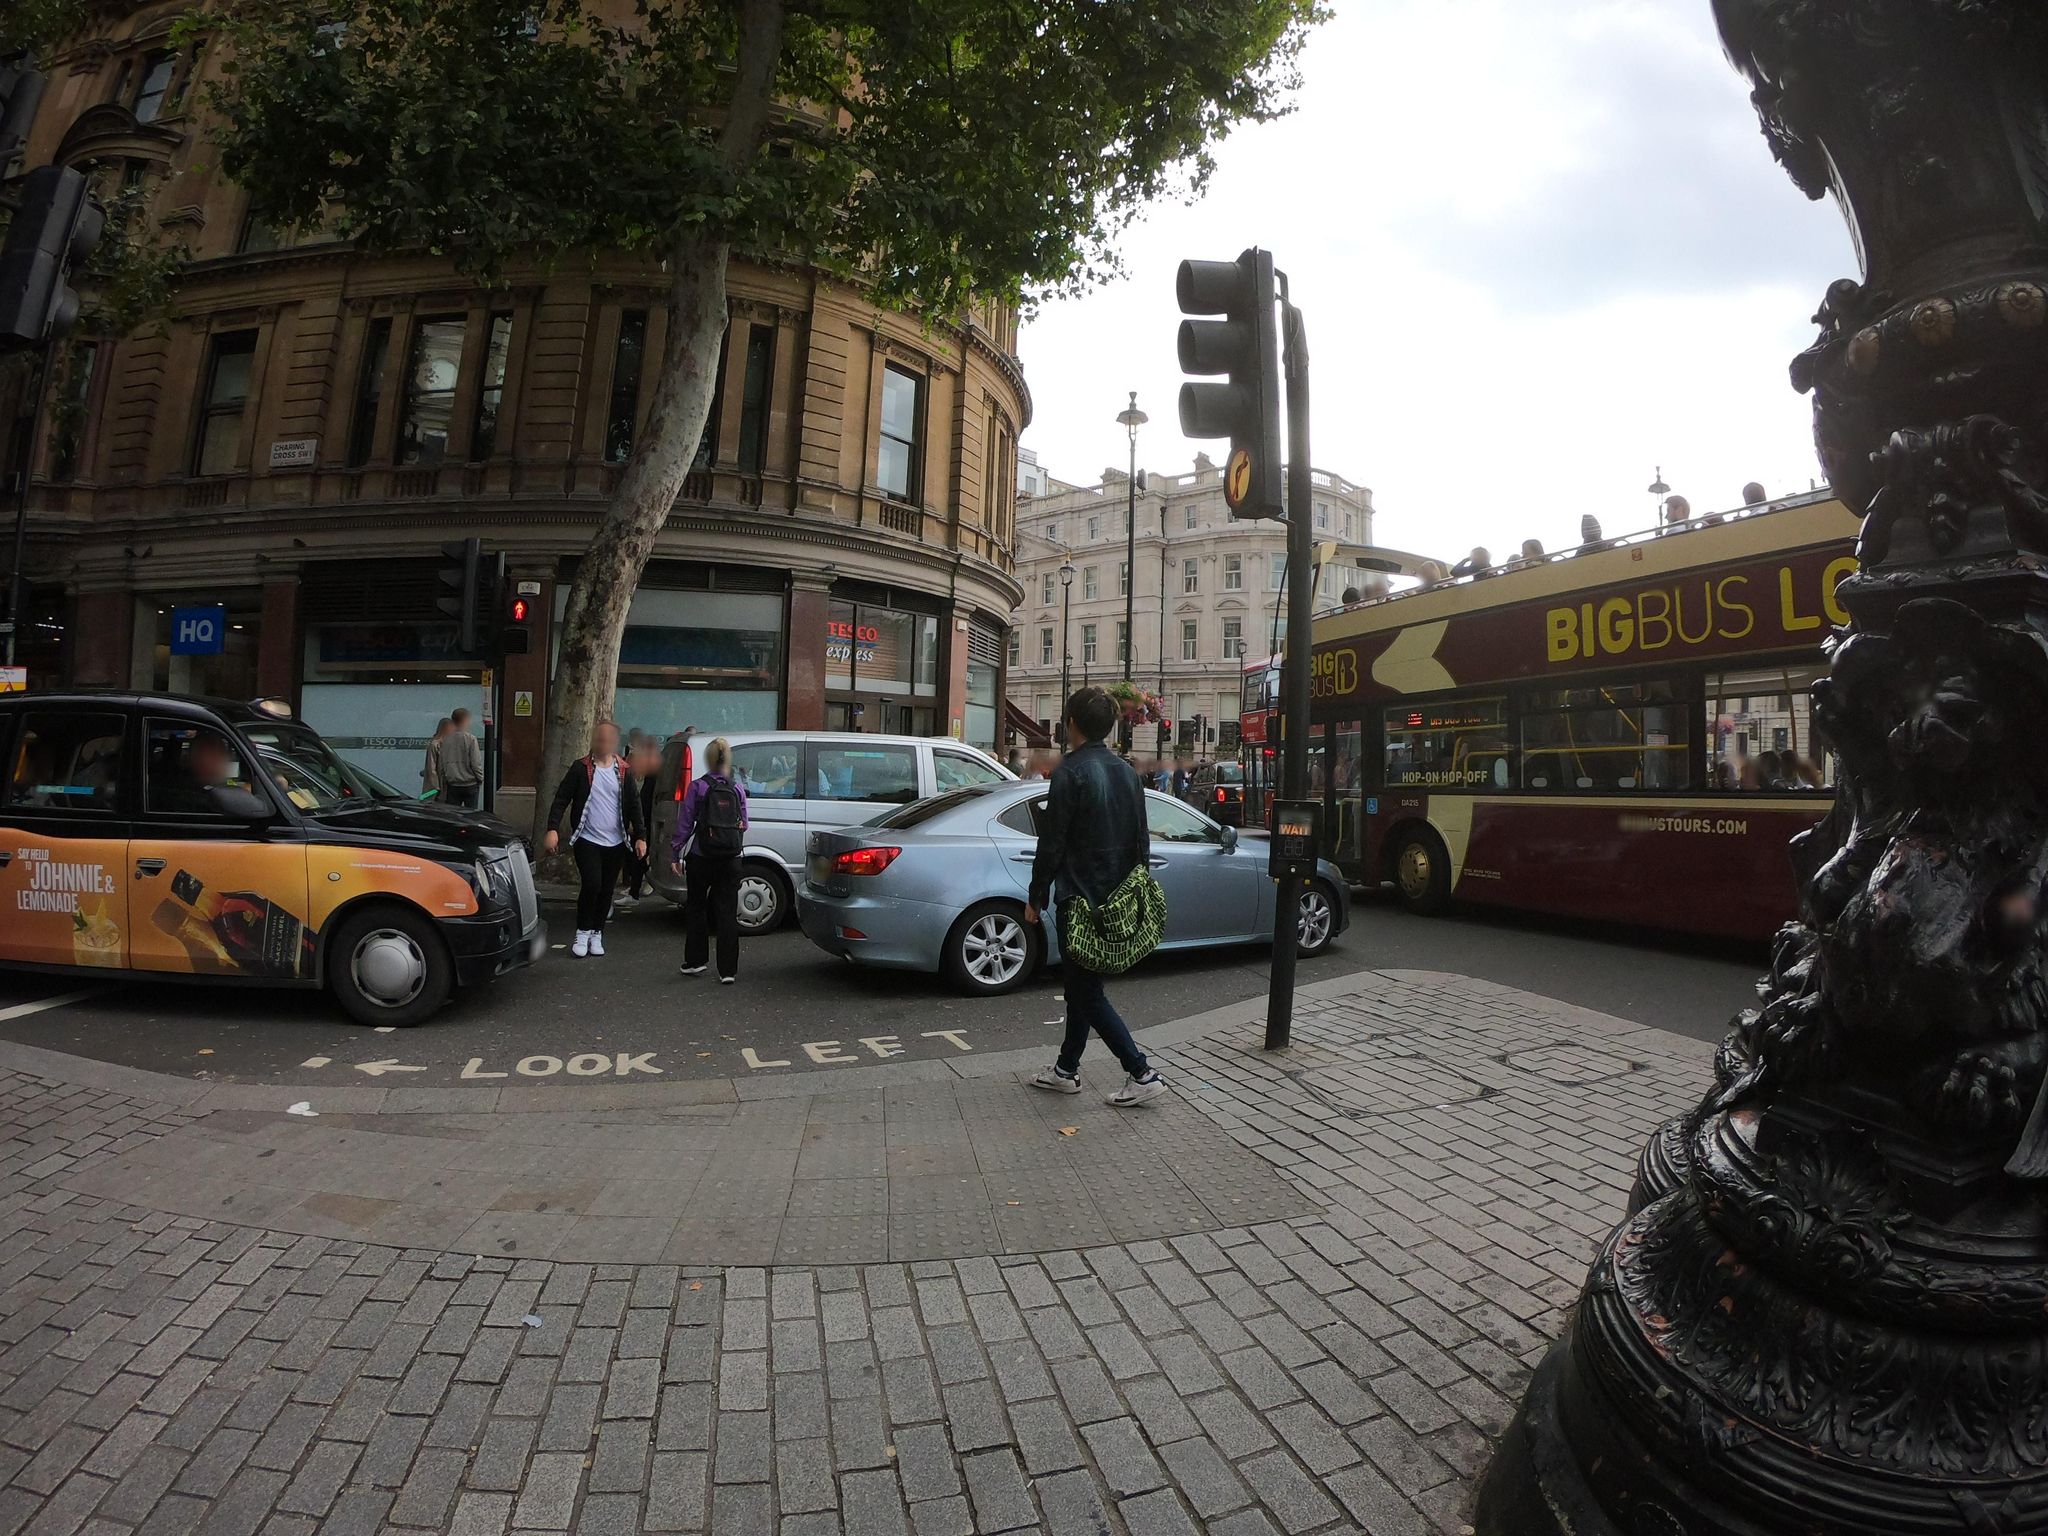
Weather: clear
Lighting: day
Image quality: good
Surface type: walking surface
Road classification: steps, footway
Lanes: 3
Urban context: urban centre
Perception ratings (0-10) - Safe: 4.39, Lively: 8.25, Beautiful: 6.29, Boring: 0.23, Depressing: 6.51, Wealthy: 8.07